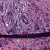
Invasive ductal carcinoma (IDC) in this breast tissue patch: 1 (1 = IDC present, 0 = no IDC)